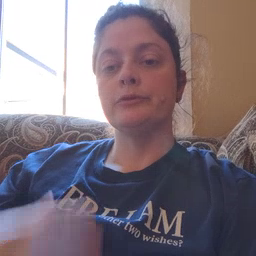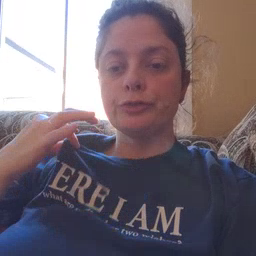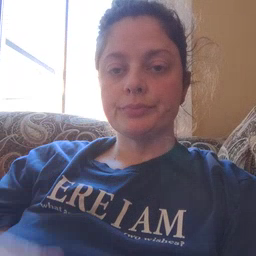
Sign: shirt